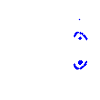
Particle: electron